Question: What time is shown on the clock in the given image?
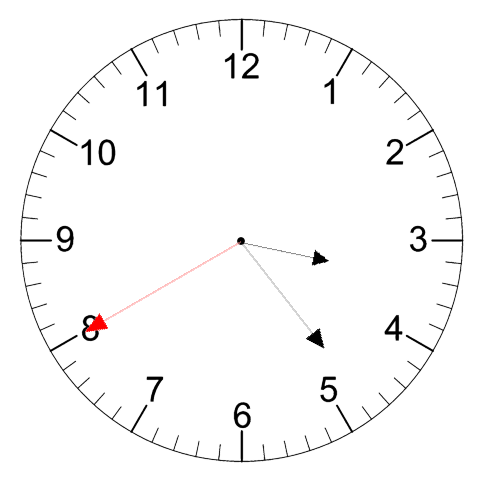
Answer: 03:23:40